Chest X-ray. View position: PA
Patient age: 48
Patient sex: F
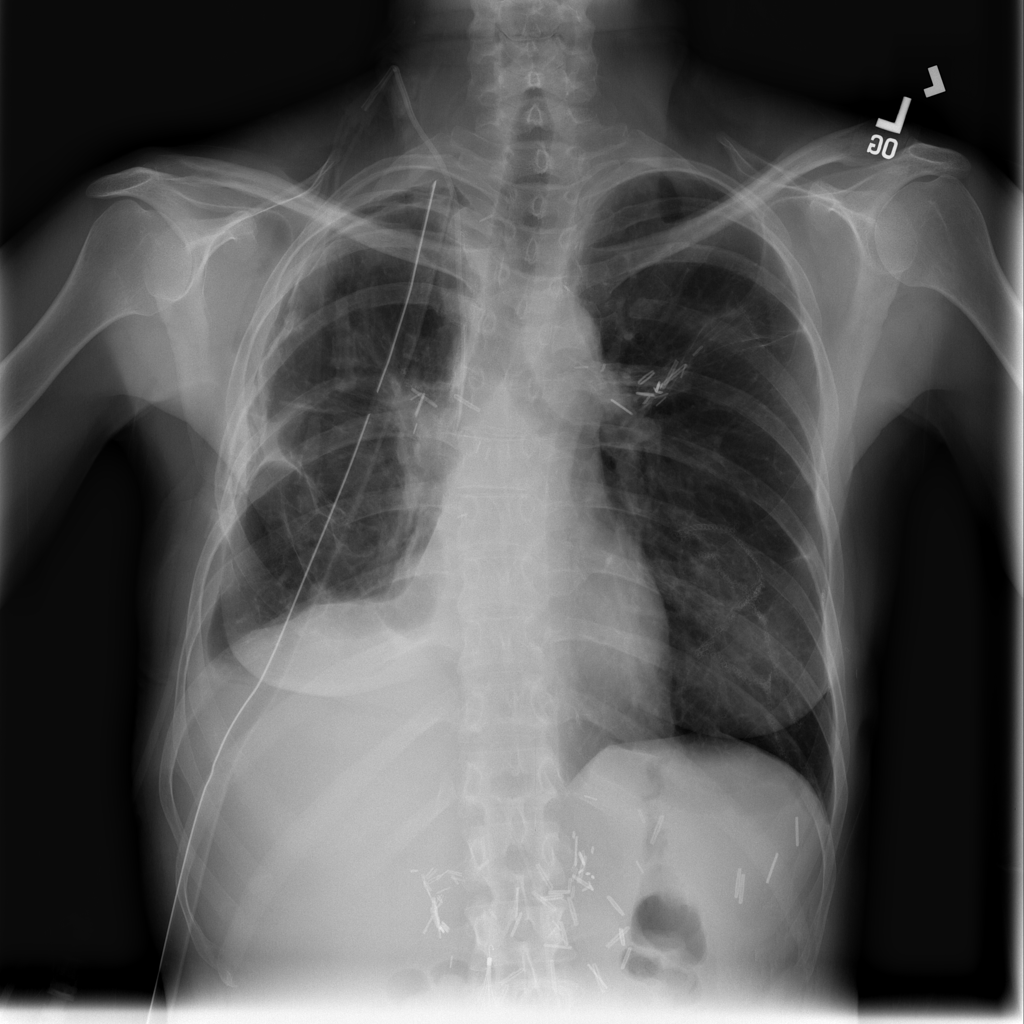
Finding: Pneumothorax